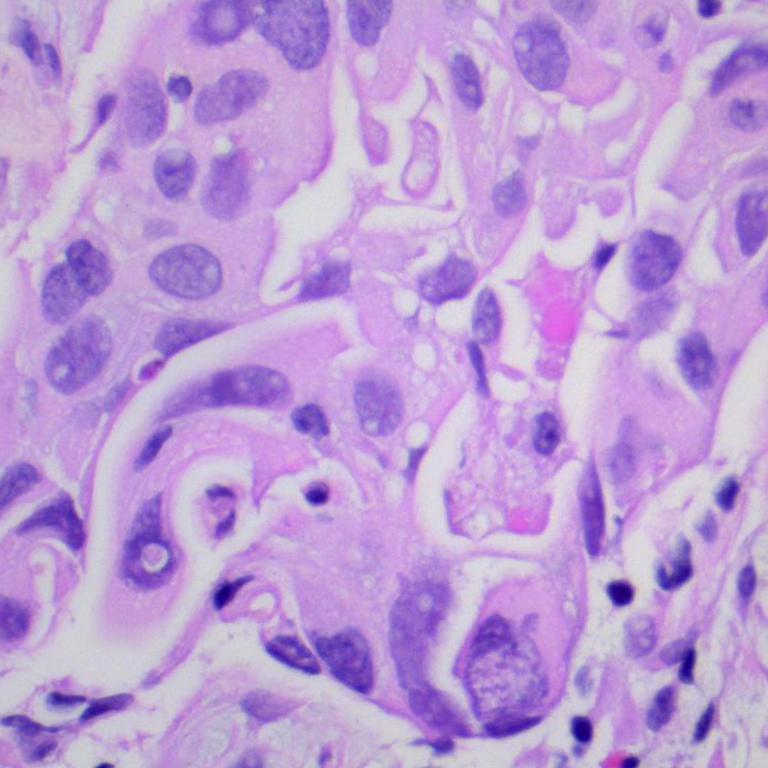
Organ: lung
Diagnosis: adenocarcinomas